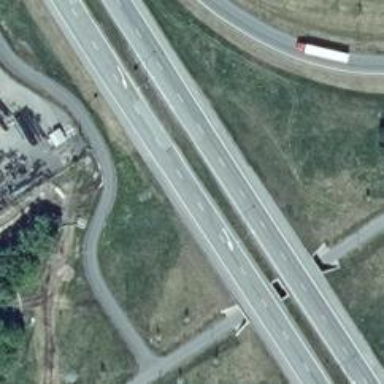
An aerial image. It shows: Asphalt motorway.